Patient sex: M
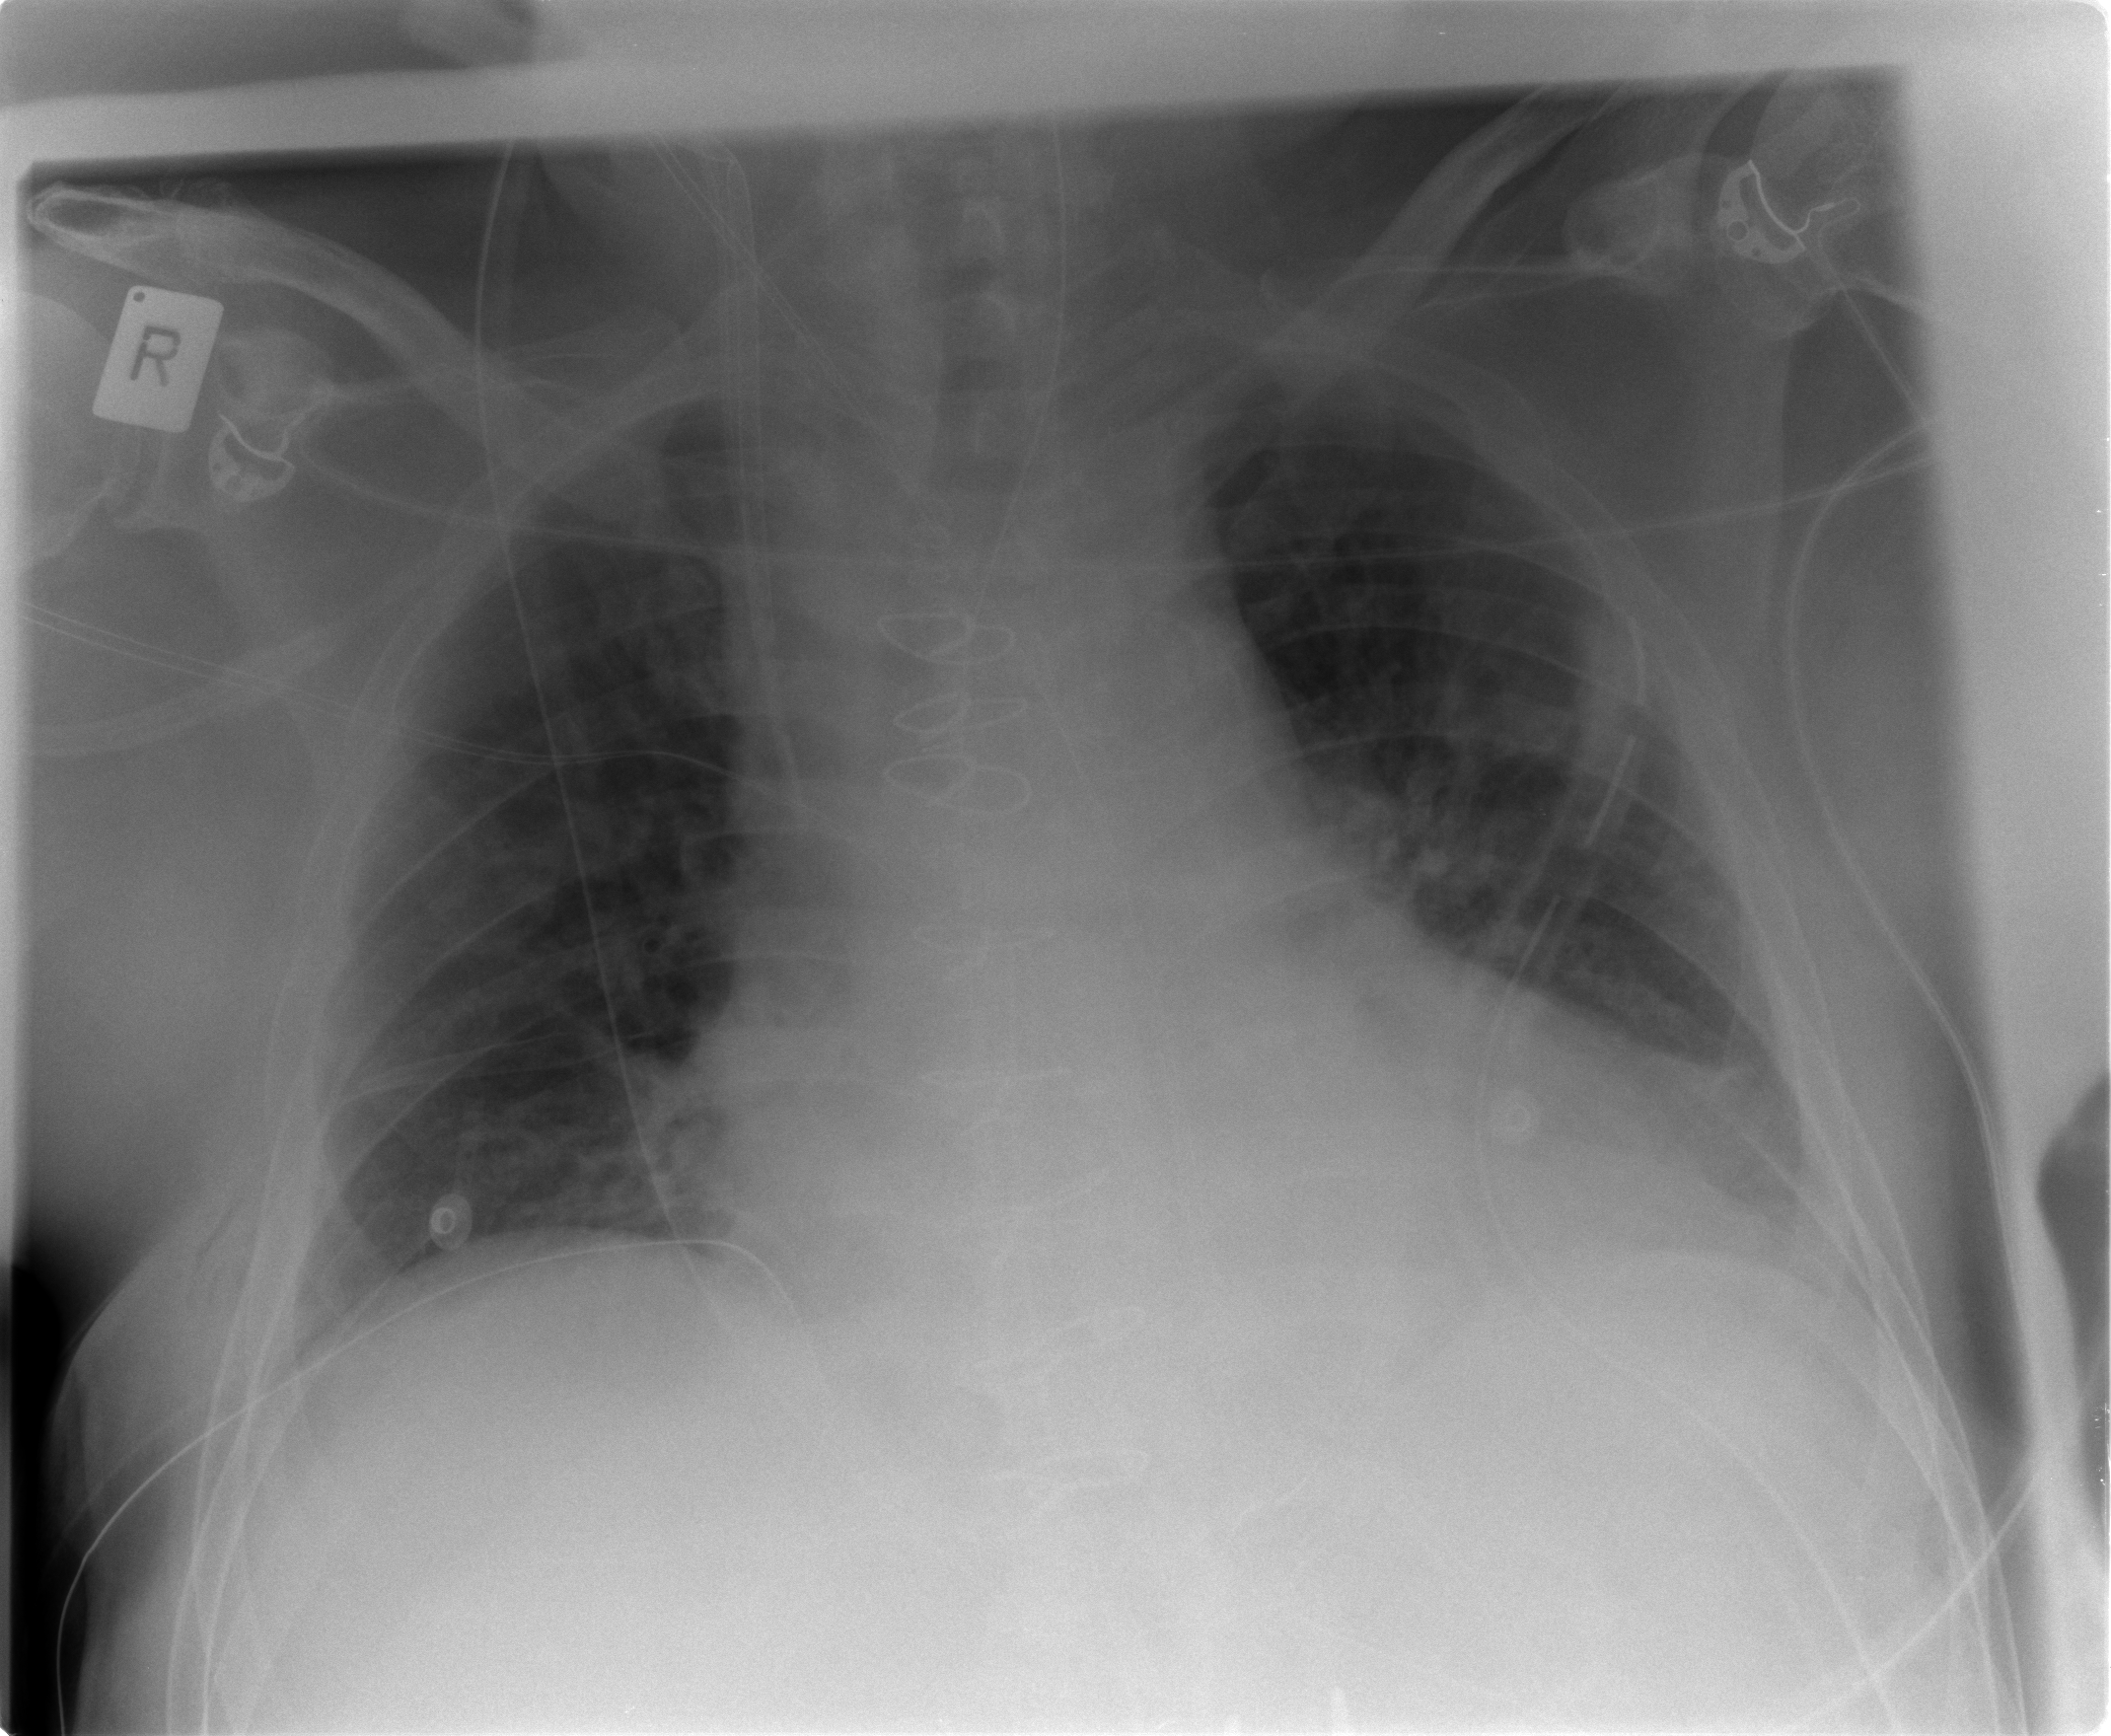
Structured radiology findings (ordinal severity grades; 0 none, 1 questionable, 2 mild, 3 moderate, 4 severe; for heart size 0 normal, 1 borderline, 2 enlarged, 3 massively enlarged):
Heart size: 2
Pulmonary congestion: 1
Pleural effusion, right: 0
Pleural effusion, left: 1
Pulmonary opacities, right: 0
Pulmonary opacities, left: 0
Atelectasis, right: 2
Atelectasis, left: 2